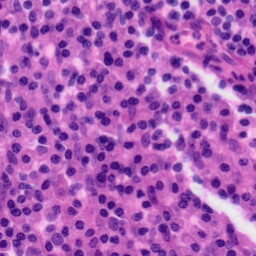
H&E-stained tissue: Tonsil